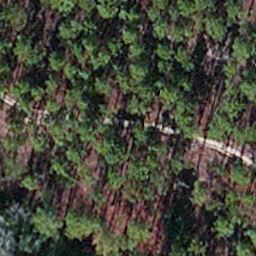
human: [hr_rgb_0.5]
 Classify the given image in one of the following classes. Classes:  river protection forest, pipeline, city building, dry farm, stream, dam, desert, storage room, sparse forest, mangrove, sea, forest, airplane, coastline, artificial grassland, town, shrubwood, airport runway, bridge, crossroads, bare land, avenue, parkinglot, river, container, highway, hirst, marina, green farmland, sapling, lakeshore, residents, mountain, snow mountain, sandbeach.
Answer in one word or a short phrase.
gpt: sapling